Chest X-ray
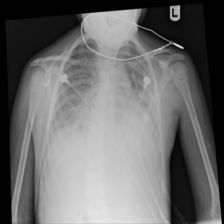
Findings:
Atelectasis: positive
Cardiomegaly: negative
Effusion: negative
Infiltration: negative
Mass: negative
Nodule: negative
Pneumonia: negative
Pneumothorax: negative
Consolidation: negative
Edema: positive
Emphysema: negative
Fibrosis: negative
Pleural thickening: negative
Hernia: negative